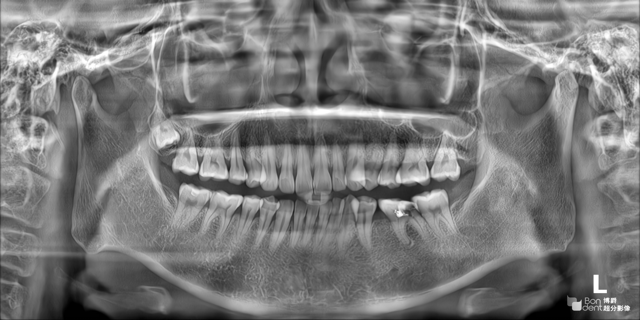
adult